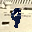
Label: 9